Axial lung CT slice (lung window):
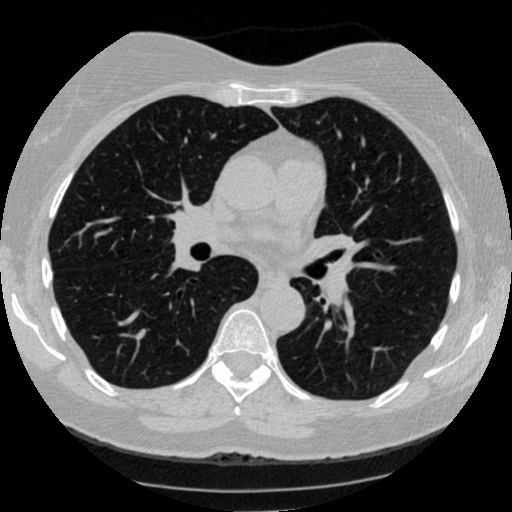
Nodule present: no